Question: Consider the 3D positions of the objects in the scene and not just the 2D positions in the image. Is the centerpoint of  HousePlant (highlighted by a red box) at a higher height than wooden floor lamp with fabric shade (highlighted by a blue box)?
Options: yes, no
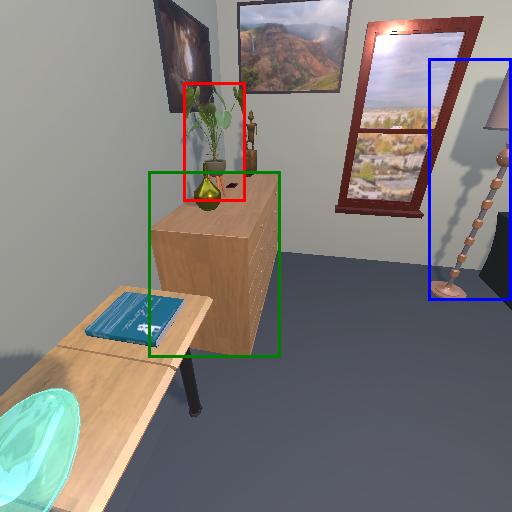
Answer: yes